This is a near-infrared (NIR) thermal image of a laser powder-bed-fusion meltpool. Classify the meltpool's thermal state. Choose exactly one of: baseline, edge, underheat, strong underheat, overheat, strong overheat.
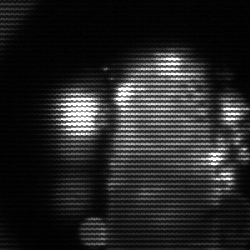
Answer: strong underheat